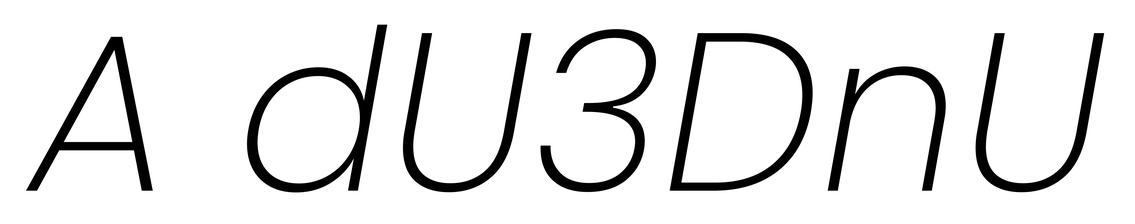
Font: Poppins-ExtraLightItalic